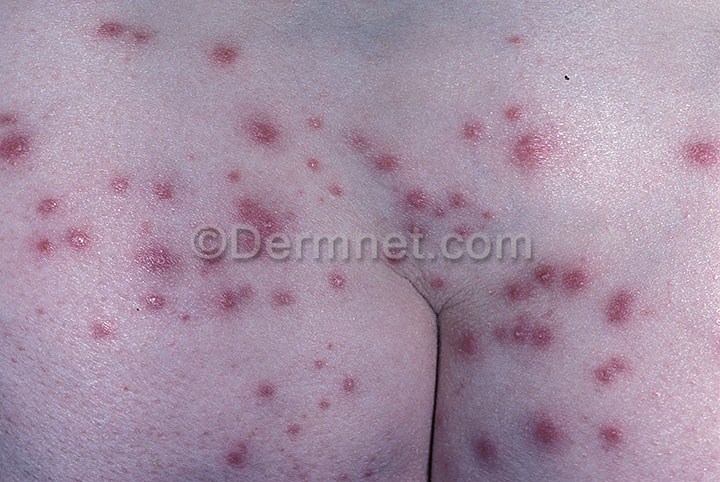
Disease: Cellulitis Impetigo and other Bacterial Infections